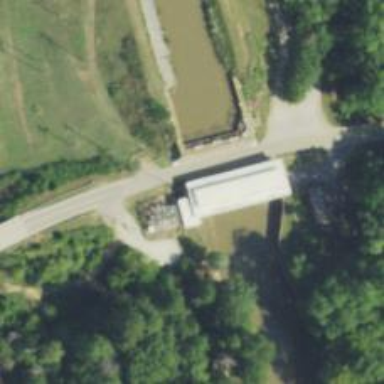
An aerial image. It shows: Hydro power generator using the water-storage method.